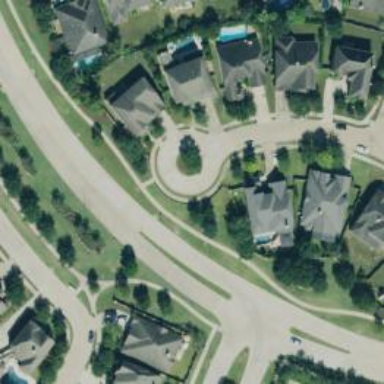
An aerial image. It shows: Turning loop on the road.